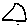
Label: triangle